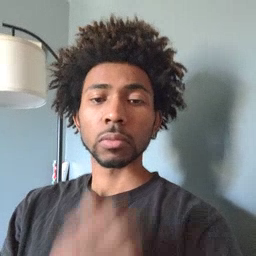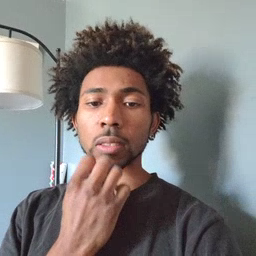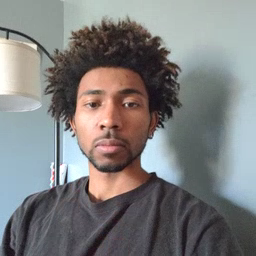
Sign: underwear